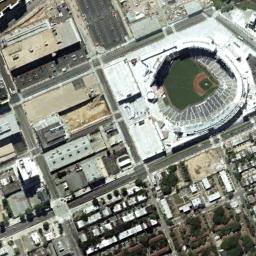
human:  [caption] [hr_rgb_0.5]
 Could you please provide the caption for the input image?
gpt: This oval stadium is surrounded by dense residential areas .

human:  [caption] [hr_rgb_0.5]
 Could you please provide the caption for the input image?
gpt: Irregular stadiums are built in the middle of residential areas, Surrounded by vegetation .

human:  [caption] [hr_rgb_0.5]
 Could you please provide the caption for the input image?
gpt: The stadium is next to some buildings and trees .

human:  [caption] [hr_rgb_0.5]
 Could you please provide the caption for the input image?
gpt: Many buildings are next to the stadium .

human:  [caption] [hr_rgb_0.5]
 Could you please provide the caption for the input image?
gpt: There are many buildings around the stadium .